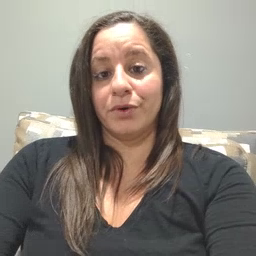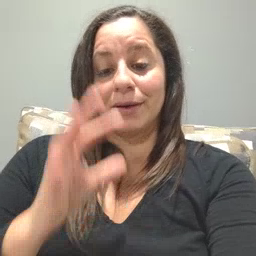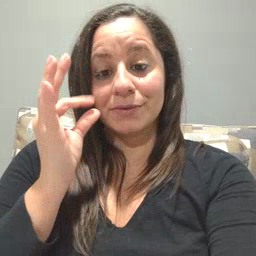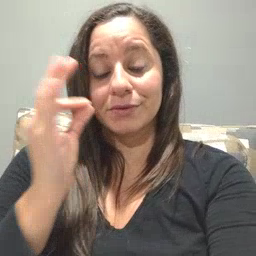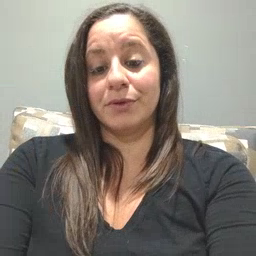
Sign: cat